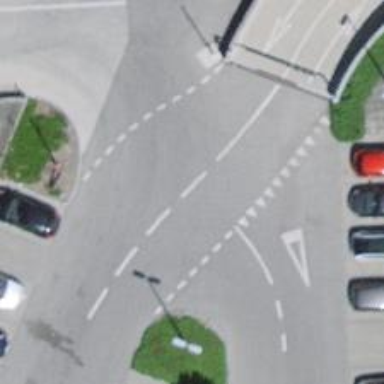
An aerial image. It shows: Parking aisle designated as service road.